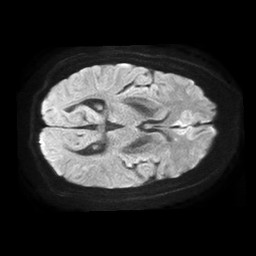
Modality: TRACE
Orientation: axial
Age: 57
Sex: female
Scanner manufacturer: philips
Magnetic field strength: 1.5 T
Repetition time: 4.6 s
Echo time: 0.08476 s